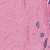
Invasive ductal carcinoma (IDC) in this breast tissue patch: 1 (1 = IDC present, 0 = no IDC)